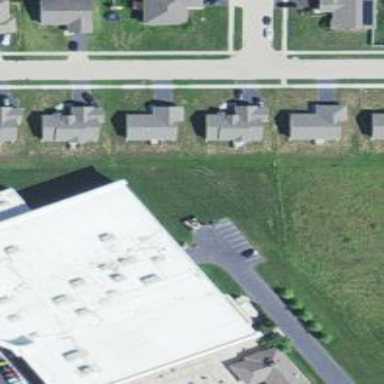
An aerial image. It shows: Commercial building that houses fitness center.